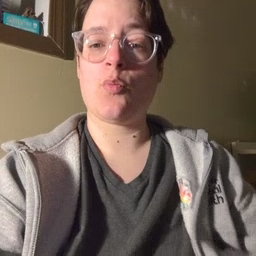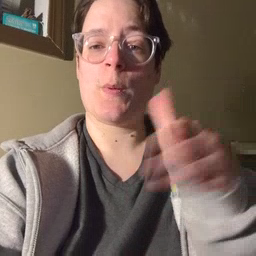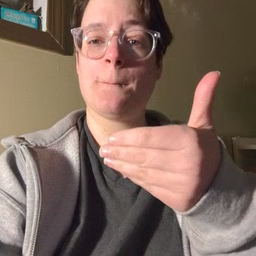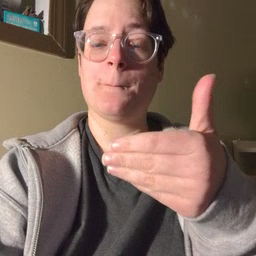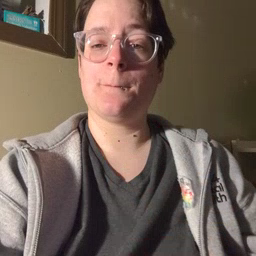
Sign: room